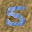
Label: 5